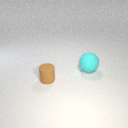
large cyan rubber sphere to the right of small brown rubber cylinder